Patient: sex F, age 74
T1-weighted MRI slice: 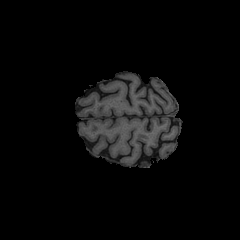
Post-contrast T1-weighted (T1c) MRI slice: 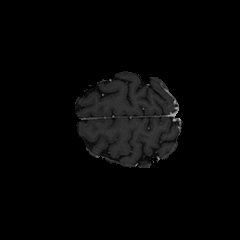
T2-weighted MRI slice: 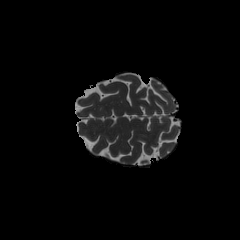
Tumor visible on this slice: no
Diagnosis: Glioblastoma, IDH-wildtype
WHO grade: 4